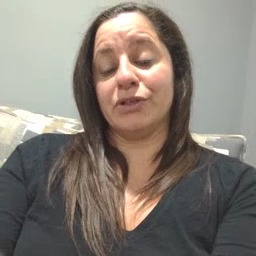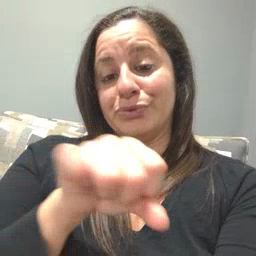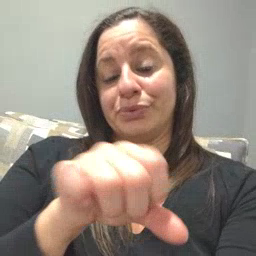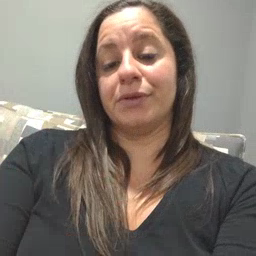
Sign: shoe